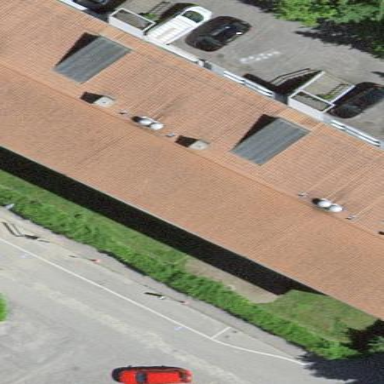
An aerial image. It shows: Residential building.